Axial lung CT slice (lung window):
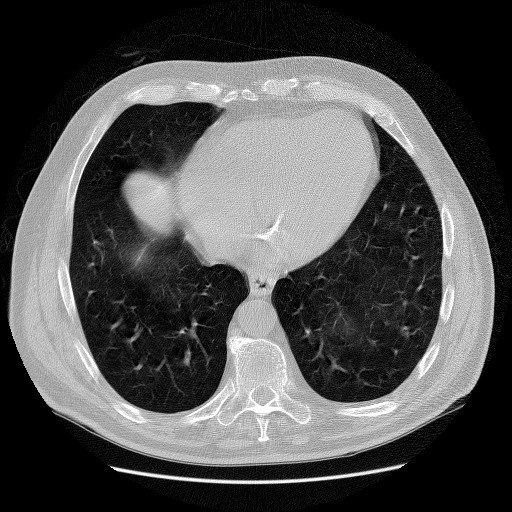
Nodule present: no